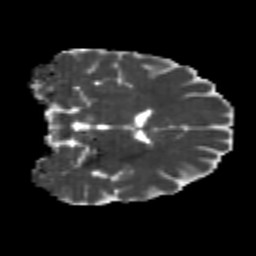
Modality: MD
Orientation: coronal
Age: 24
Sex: male
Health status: healthy
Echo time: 0.074 s